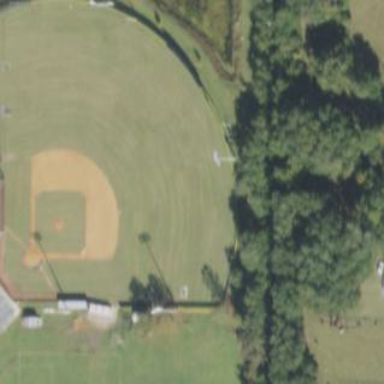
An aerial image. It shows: Baseball pitch for leisure land.